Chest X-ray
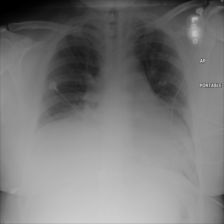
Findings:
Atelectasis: negative
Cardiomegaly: negative
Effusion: positive
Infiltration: negative
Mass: negative
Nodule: negative
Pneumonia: negative
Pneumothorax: negative
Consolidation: negative
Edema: negative
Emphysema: negative
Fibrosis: negative
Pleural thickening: negative
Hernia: negative